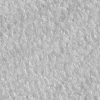
Atmospheric dust classification: not_dusty